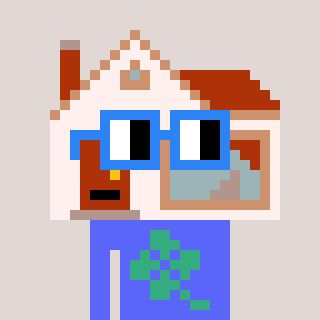
a pixel art character with square blue glasses, a house-shaped head and a purple-colored body on a warm background